一年级 · 算术
两天一共捐了多少元钱?

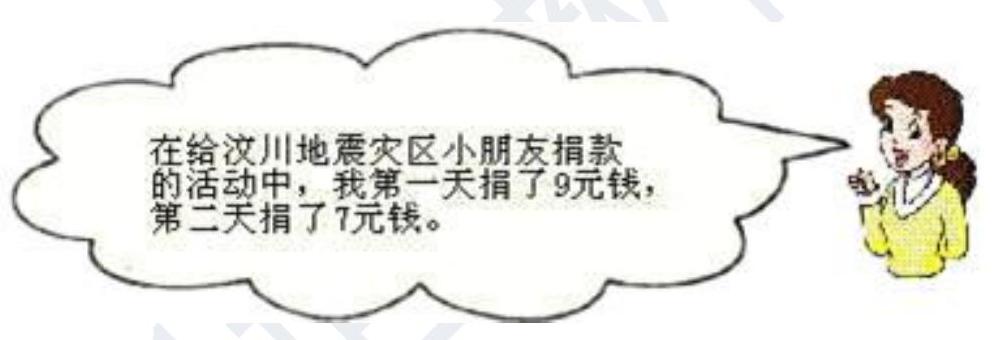
答案: 6 元